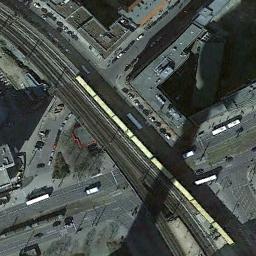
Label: railway